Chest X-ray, AP view. Patient: 70 years old, sex M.
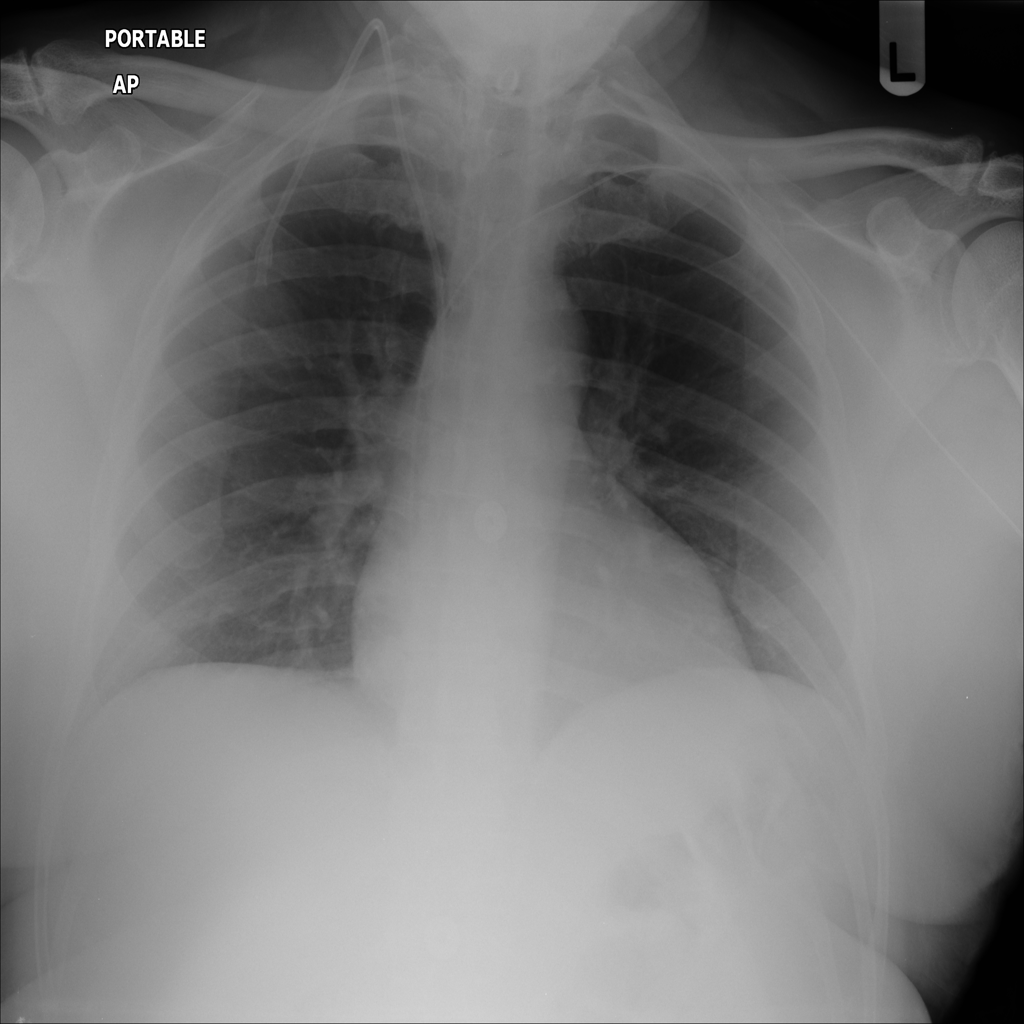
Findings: No Finding